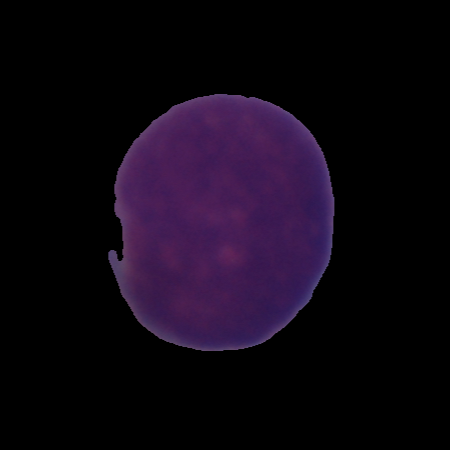
Label: cancer